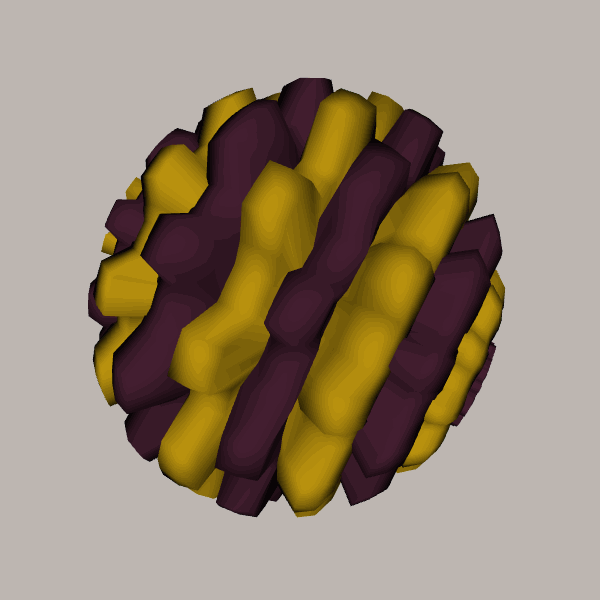
Background: light